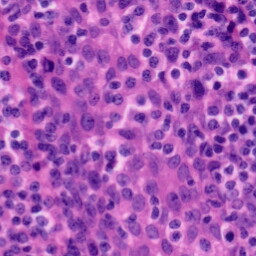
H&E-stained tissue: Tonsil